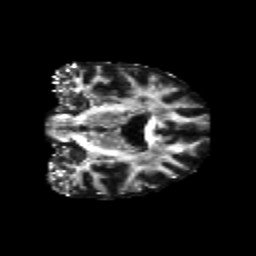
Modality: FA
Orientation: coronal
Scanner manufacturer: siemens
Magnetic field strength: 3 T
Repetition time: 6.8 s
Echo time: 0.093 s